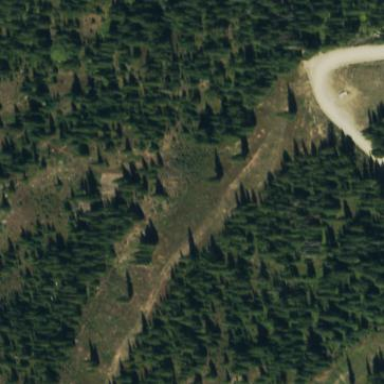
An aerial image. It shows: Evergreen needle-leaved woodland.